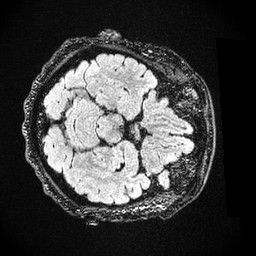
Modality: FLAIR
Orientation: axial
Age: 54
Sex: female
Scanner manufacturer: ge
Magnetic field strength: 3 T
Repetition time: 4.802 s
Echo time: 0.1167 s